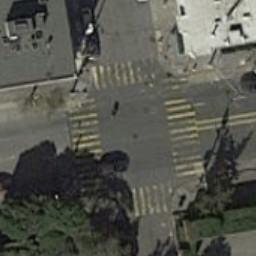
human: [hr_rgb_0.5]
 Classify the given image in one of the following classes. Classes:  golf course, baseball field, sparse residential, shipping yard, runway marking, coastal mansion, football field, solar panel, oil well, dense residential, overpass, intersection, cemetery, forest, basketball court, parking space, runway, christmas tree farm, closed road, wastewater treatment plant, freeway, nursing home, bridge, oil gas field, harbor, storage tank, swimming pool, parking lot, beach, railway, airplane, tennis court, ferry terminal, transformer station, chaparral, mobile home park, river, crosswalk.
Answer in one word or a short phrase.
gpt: crosswalk